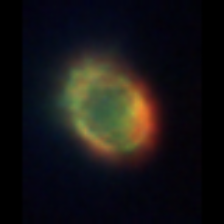
Taxon: Ciliates
Group: Other